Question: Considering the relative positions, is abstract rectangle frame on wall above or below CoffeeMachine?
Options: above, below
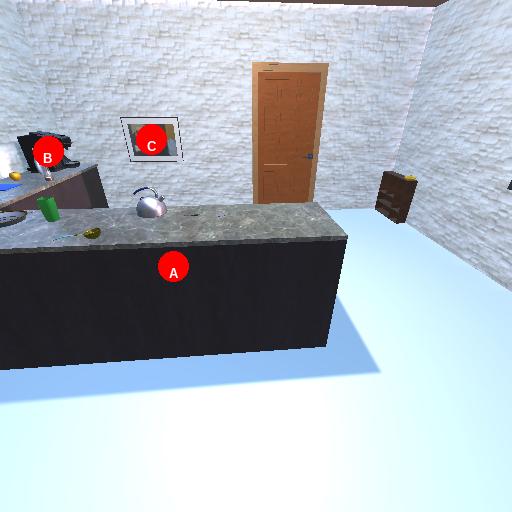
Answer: above